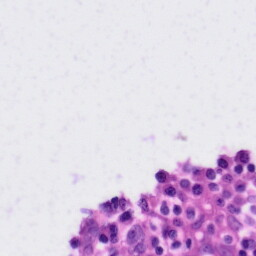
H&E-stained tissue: Tonsil